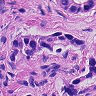
Metastatic tissue present: yes